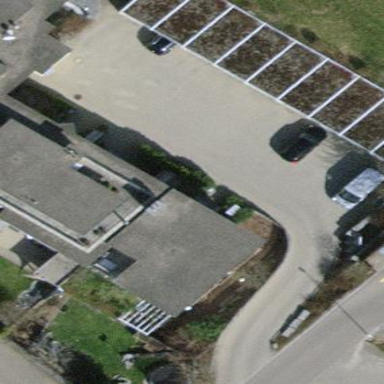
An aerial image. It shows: Terrace building.